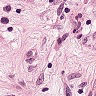
Metastatic tissue present: yes